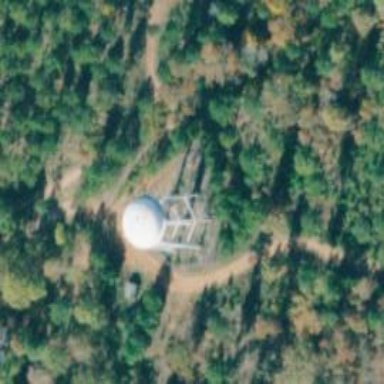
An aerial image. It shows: Water tower that is man-made.